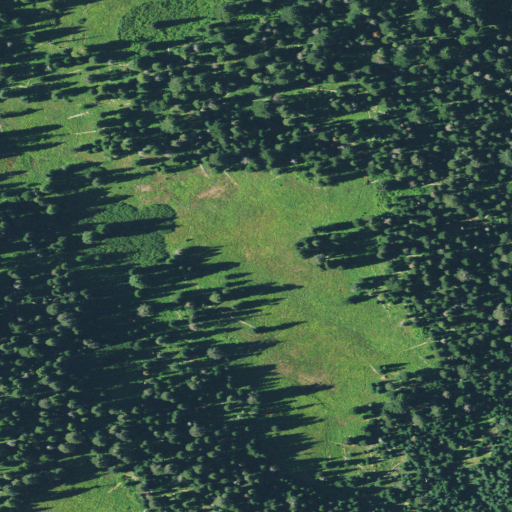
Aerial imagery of plain(s) in Oregon named Yellow Jacket Glade containing evergreen forest and shrub